Field crop: maize
Growth stage: 2
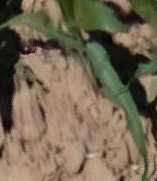
Species: maize